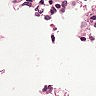
Metastatic tissue present: no